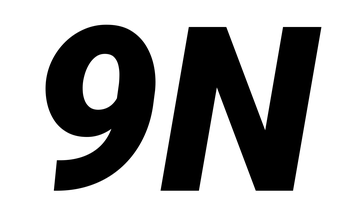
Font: Roboto-Italic_Black_Italic